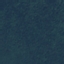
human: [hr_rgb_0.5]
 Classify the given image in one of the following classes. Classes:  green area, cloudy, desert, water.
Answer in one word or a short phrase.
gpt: green area